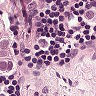
Metastatic tissue present: yes